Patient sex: M
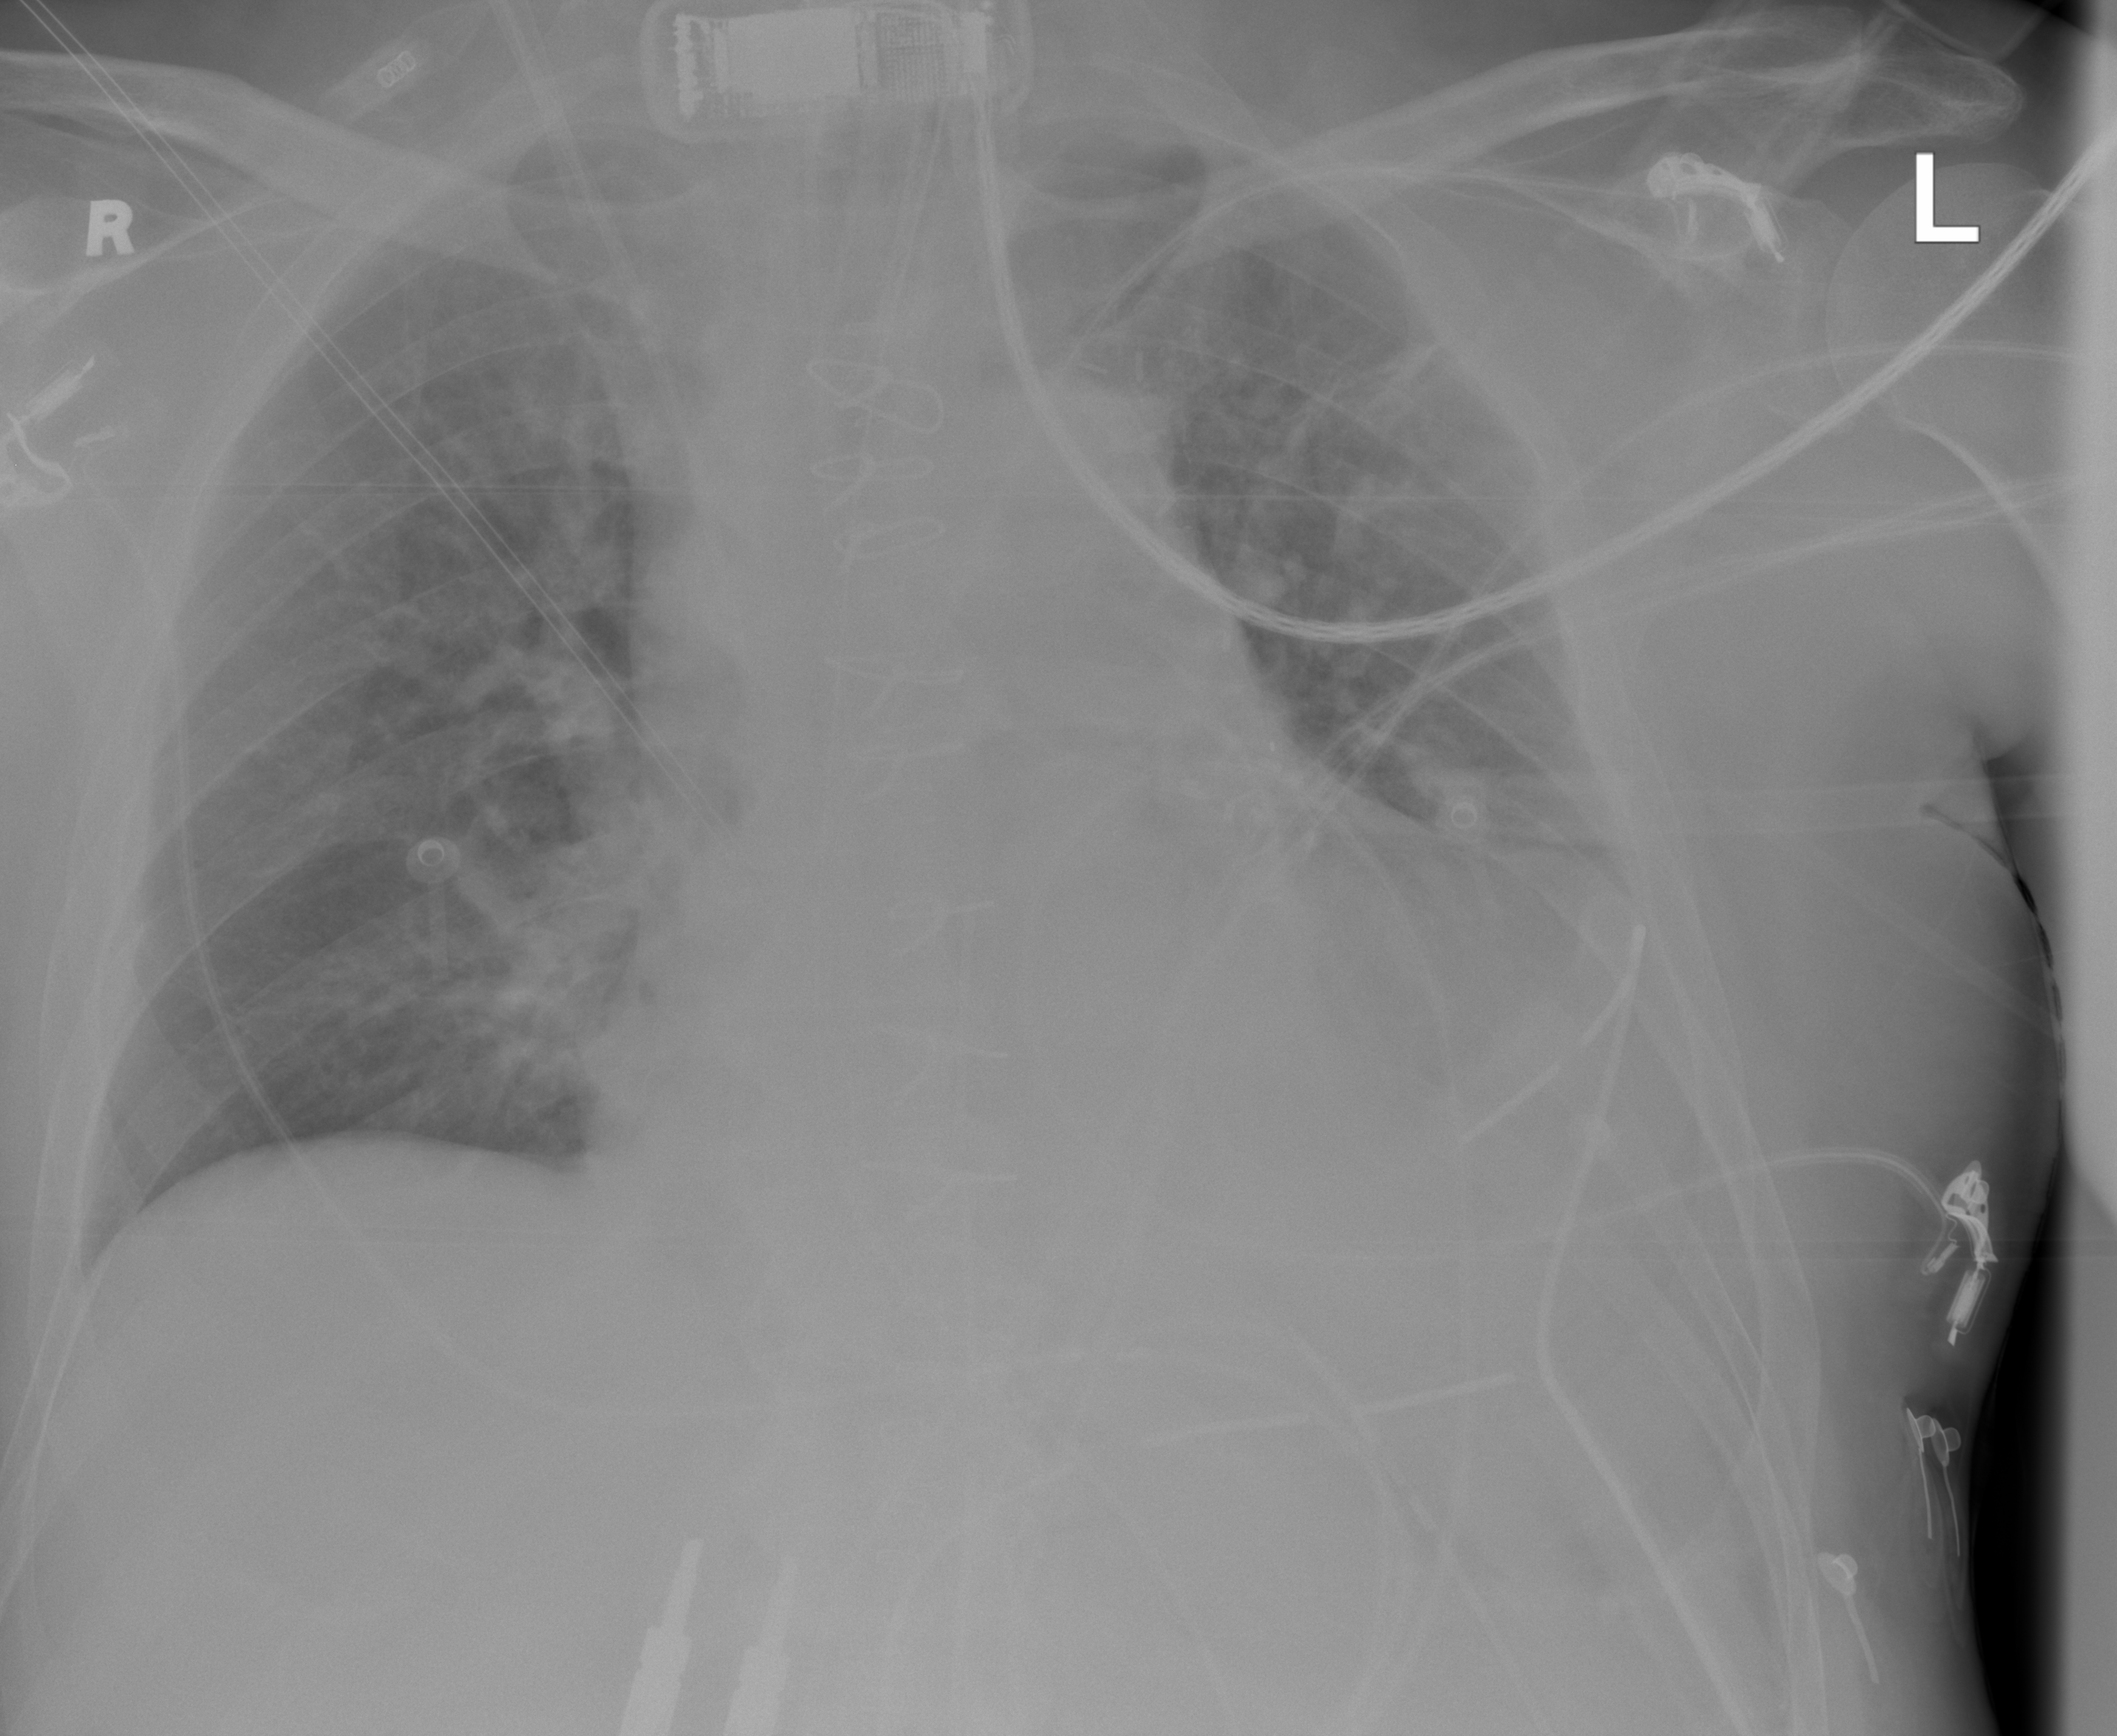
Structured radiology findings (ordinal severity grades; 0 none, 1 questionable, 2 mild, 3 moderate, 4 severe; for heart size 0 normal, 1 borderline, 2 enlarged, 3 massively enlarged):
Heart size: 2
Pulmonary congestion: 0
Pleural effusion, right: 0
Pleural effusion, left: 1
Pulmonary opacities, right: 0
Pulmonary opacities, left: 0
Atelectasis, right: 0
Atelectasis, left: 2